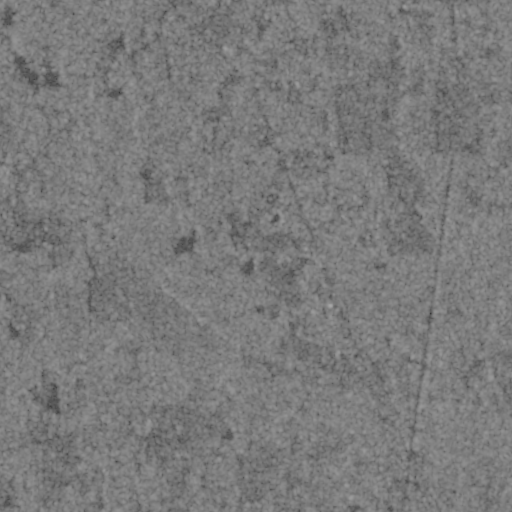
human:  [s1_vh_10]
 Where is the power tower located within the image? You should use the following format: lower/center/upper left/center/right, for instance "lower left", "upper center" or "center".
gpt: The power tower is located in the right of the image.
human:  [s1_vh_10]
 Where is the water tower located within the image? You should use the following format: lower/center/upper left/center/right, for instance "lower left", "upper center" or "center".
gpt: The water tower is located in the center right of the image.
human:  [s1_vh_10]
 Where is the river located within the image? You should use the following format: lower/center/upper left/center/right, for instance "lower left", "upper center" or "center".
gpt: The river is located in the left of the image.
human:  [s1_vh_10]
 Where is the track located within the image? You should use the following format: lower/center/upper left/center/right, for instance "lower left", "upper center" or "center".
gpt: There is no track in the image.

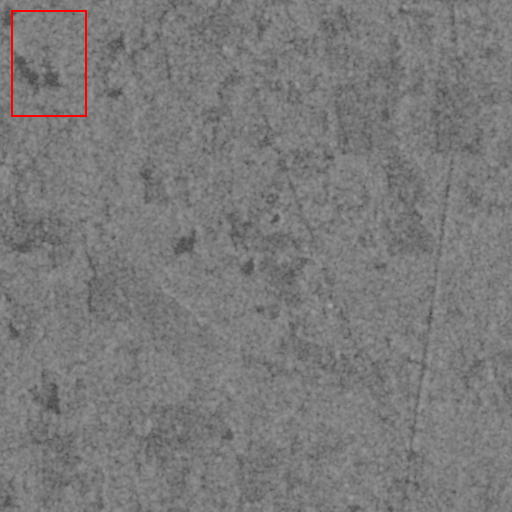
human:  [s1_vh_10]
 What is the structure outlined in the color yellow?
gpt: There is no yellow outline.
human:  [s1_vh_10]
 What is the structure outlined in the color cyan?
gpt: There is no structure outlined in cyan.